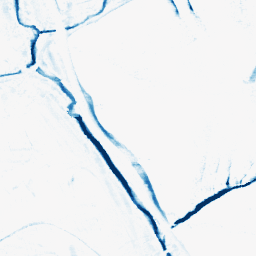
Category: morphological
Decomposition family: morphological_rect
Decomposition parameters: operation: closing
width: 10
height: 5
Upsampling method: bicubic_3x
Upsampling parameters: scale: 3
Upsampling scale: 3